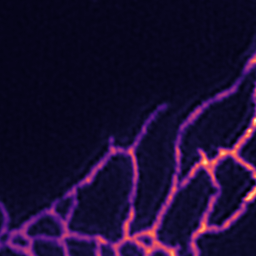
Label: Super-resolution ER image